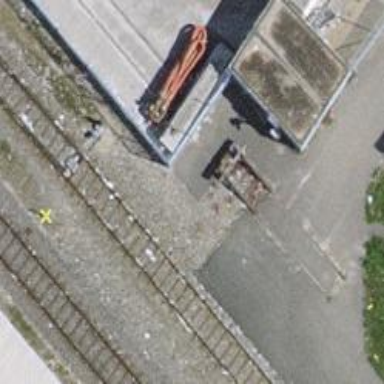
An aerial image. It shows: Disused railway spur with one track.